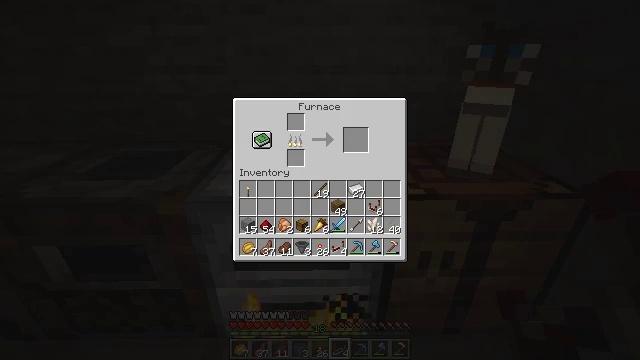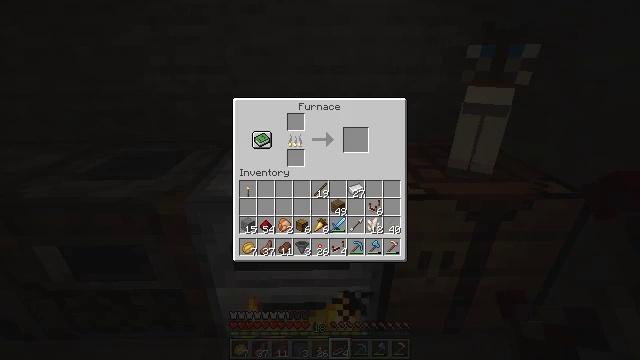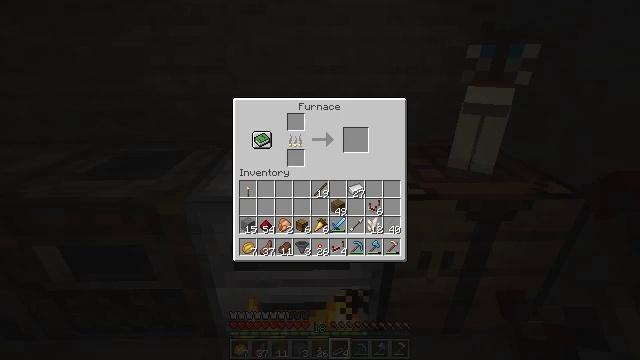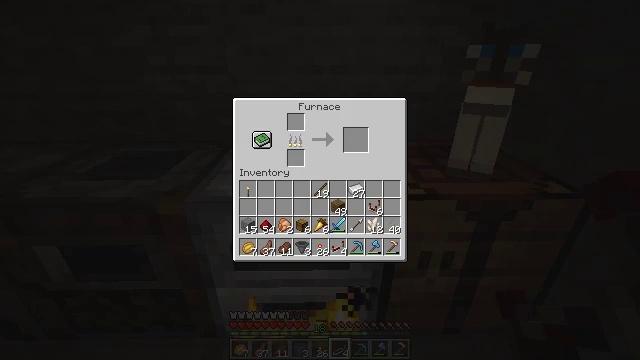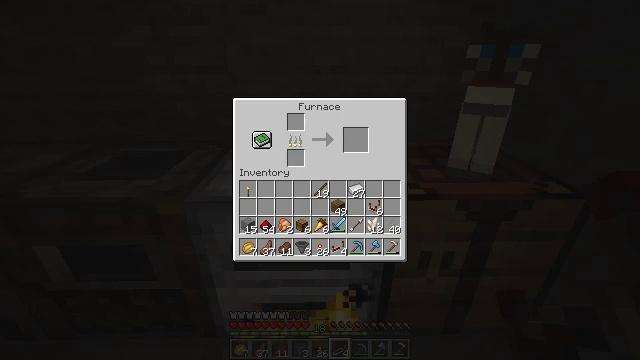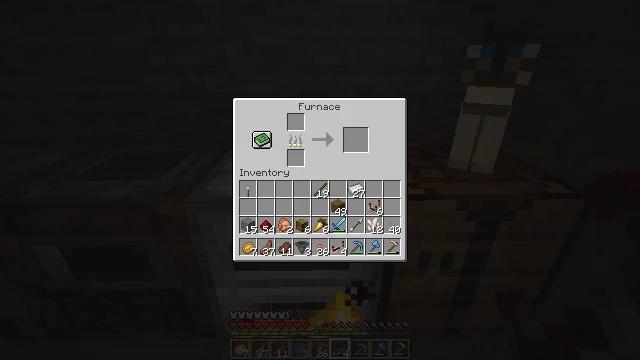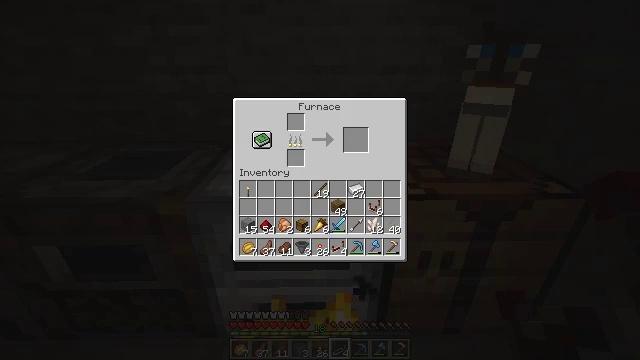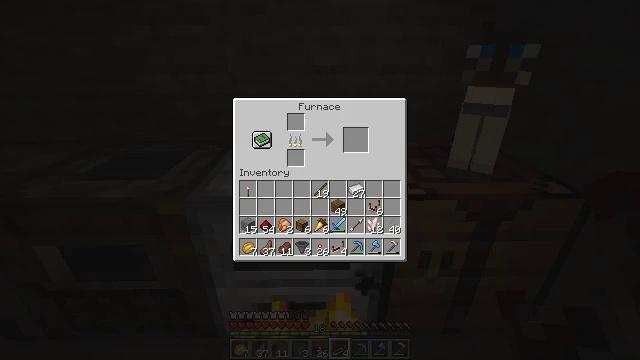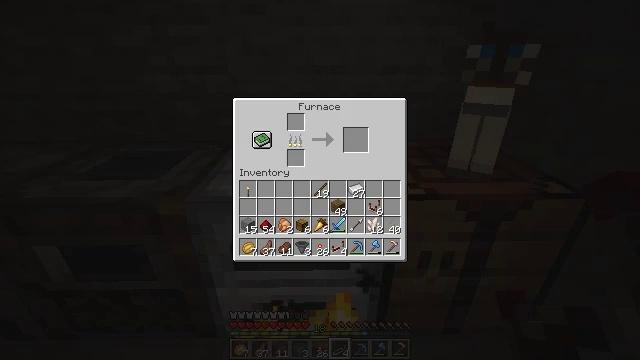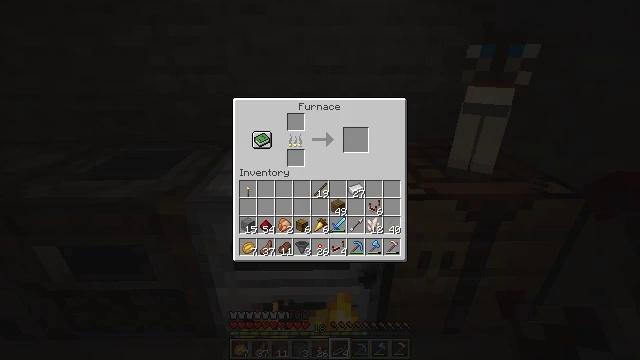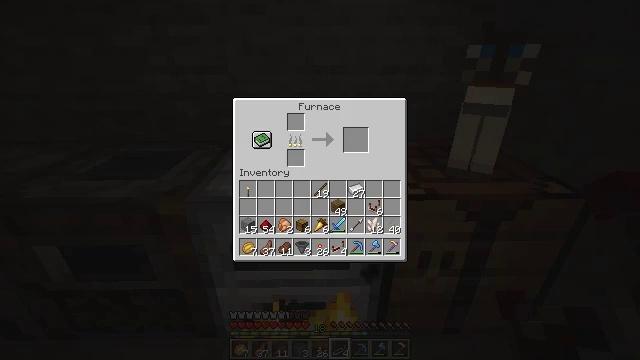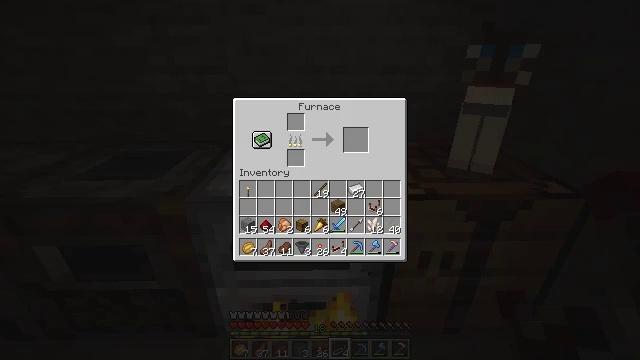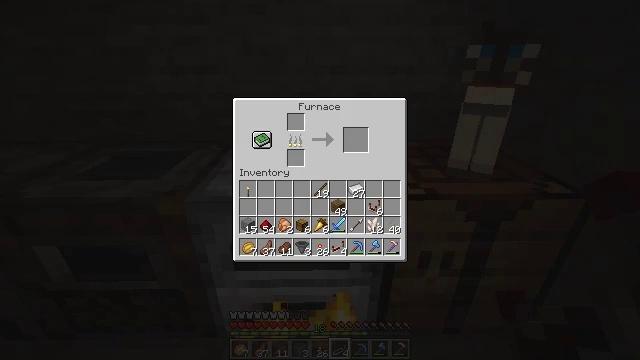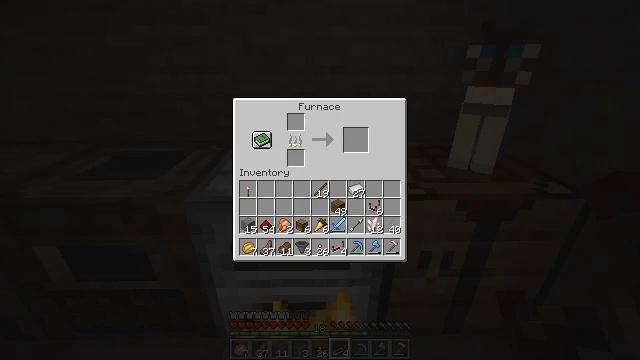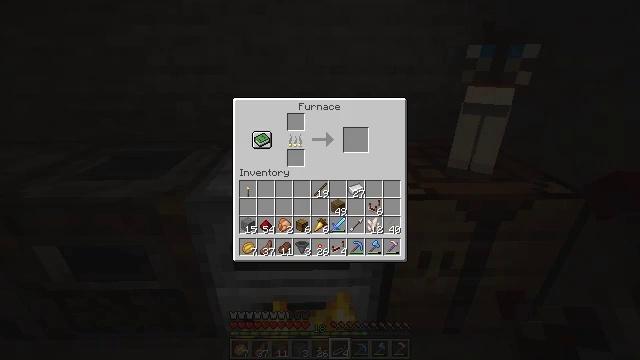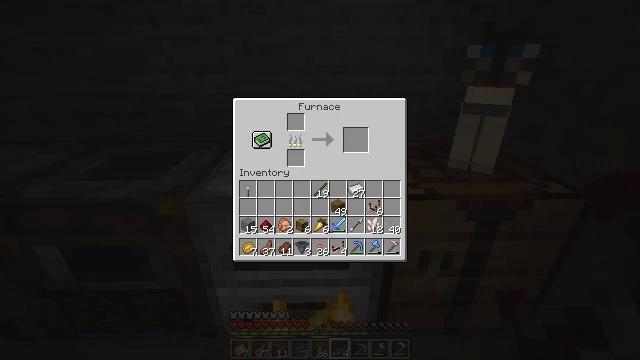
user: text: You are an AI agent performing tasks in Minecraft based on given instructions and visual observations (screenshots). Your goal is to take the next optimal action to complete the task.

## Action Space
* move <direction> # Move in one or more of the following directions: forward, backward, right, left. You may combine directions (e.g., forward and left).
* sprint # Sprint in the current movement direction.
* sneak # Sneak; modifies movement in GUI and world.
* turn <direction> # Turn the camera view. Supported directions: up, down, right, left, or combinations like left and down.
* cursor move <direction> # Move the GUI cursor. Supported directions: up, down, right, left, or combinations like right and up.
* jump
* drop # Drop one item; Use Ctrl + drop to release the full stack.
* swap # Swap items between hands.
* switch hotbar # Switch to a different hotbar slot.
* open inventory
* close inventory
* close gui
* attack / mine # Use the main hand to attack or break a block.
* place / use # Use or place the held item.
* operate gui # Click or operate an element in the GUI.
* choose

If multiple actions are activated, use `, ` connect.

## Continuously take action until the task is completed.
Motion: motion action
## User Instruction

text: Create a comparator with three redstone torches, three stones, and one nether quartz.
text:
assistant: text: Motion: no_op
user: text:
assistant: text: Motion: no_op
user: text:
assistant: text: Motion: no_op
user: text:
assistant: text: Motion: no_op
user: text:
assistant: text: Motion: no_op
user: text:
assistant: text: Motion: no_op
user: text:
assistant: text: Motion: no_op
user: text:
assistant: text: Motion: no_op
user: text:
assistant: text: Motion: no_op
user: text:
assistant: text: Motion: no_op
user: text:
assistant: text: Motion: no_op
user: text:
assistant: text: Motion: no_op
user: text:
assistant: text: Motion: no_op
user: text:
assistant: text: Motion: no_op
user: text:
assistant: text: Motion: no_op
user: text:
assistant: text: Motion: no_op
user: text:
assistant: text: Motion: no_op
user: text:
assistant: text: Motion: no_op
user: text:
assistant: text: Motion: no_op
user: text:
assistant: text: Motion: no_op
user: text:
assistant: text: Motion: no_op
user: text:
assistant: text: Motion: no_op
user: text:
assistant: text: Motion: no_op
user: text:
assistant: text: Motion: no_op
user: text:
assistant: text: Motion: no_op
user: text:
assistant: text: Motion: no_op
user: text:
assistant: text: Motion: no_op
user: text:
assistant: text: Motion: no_op
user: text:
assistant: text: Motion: no_op
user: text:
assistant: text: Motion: no_op